Question: I think title is clear what is my problem. I am working with MySql I just wanted to know what was the first registration on my website and when I sorted the table according to , the of people who registered on the website were not true. The Image bellow will show what do I mean:

and this is the code what phpMyAdmin created:
'''
SELECT *
FROM 'table'
ORDER BY 'table'.'timestamp' ASC
LIMIT 0 , 30
'''
whats wrong with my table time? and why is not ordered same as
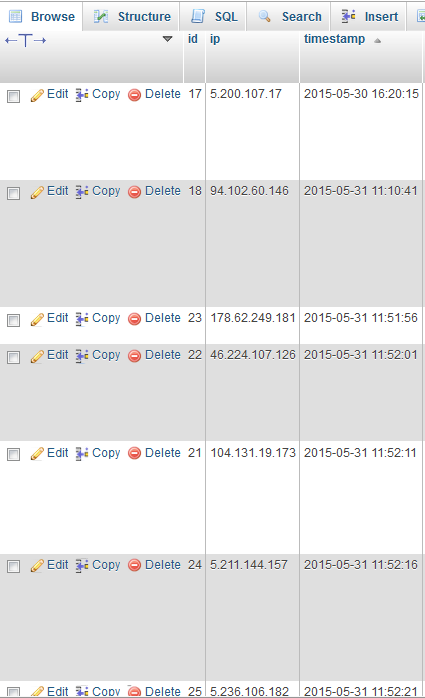
Answer: If we assume that 'id' is an auto-increment field, then this is almost certainly due to the fact that 'timestamp' column is not assigned at the same physical time the 'id' column is assigned. For example, if you have a multi-page registration from a website application, the initial object may be inserted into the database to contain the initial data fields gathered on the first page. But perhaps the 'timestamp' is only set after the final page of registration is complete. So depending on the time the user takes to complete registration, the 'timestamp' can be out-of-sync with the 'id' order.
There are multiple ways to work around this. One way is to assign 'timestamp' when the record is first inserted into the database, or you could use a DB insert trigger to populate the 'timestamp' field instead.
There is also the possibility that 'timestamp' represents the date and time the user last modified their profile (or otherwise caused modification of the database record). In this case, the 'timestamp' could be changing to a "future" value while the 'id' stays constant.